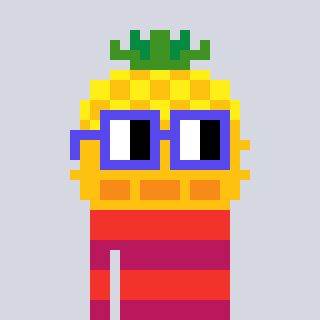
a pixel art character with square blue glasses, a pineapple-shaped head and a darkpink-colored body on a cool background